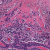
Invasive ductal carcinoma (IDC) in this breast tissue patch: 1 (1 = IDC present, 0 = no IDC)